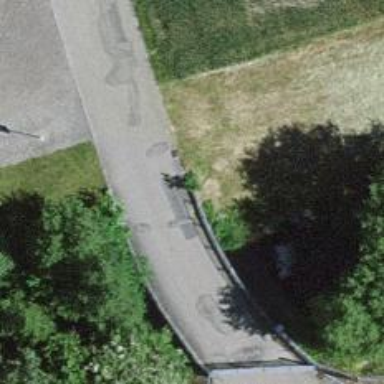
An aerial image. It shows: Service road on bridge.